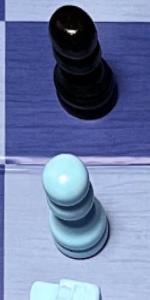
Label: Pawn_White